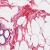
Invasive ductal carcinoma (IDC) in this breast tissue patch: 0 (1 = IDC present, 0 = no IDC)